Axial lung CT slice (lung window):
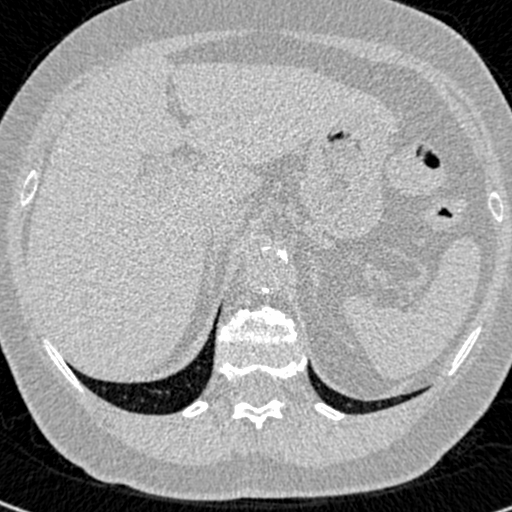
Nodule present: no